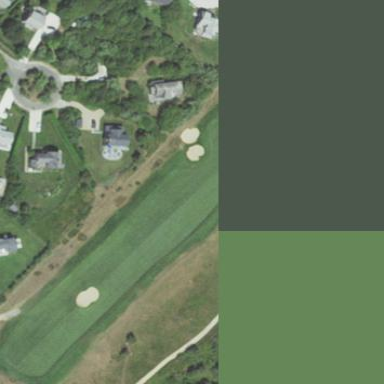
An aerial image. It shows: Grassy area designated for leisure activities. It is golf fairway utilized for the sport of golf.